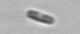
Label: pennate